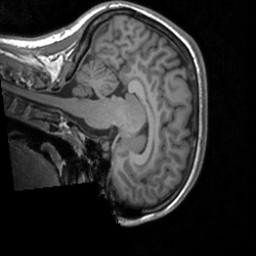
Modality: T1w
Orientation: sagittal
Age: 20
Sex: female
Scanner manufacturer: siemens
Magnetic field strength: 3 T
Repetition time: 1.9 s
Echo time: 0.00226 s